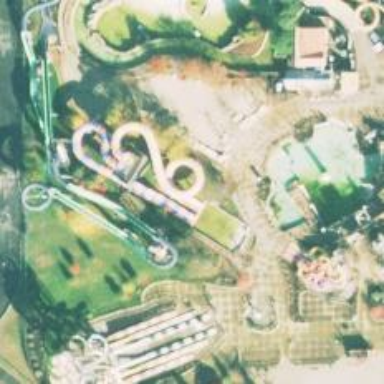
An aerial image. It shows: Water slide attraction.